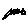
Label: star